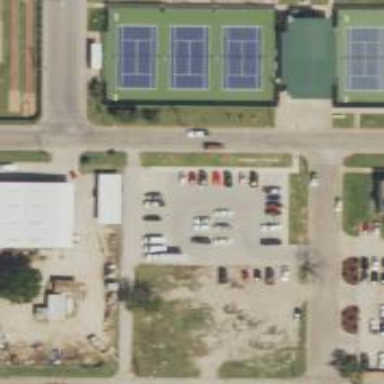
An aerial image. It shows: Alley classified as service road.